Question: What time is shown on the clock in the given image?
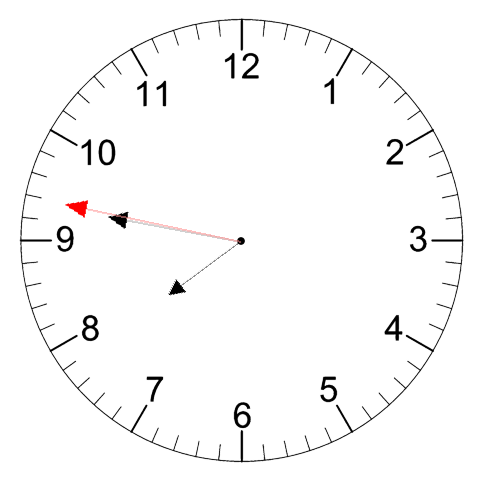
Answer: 07:46:47